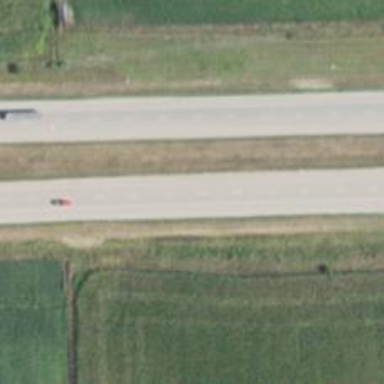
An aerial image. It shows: This image shows trunk highway that functions as expressway.